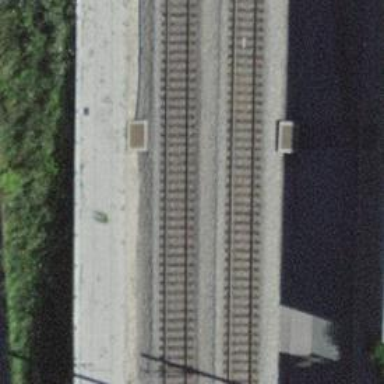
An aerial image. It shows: Railway switch.